Question: I'm trying to fix an item in a ScrollView when it hit the ActionBar.
It stop correctly but when i return to main scroll position, i get a random margin above the layout (Screenshot 3). (The margin in Screenshot 2 is not a bug)

My ObservableScrollView listener
'''
if(t > stackHeight && !animationActionBarstackedBg){
animationActionBarstackedBg = true;
} else if (t < stackHeight && animationActionBarstackedBg){
animationActionBarstackedBg = false;
}
frameImg.setPadding(frameImg.getPaddingLeft(), t/2, frameImg.getPaddingRight(), frameImg.getPaddingBottom());
if(animationActionBarstackedBg){
panelTitleContainer.setPadding(panelTitleContainer.getPaddingLeft(), t-stackHeight, panelTitleContainer.getPaddingRight(), panelTitleContainer.getPaddingBottom());
}
'''
Where t is the ScrollY, stackHeight is the image height, frameImg is a FrameLayout containing an ImageView (to make a Google I/O 2014 like animation) and panelTitleContainer is a layout which contains the brown layout.
There is a way to fix an item in a scroll view?
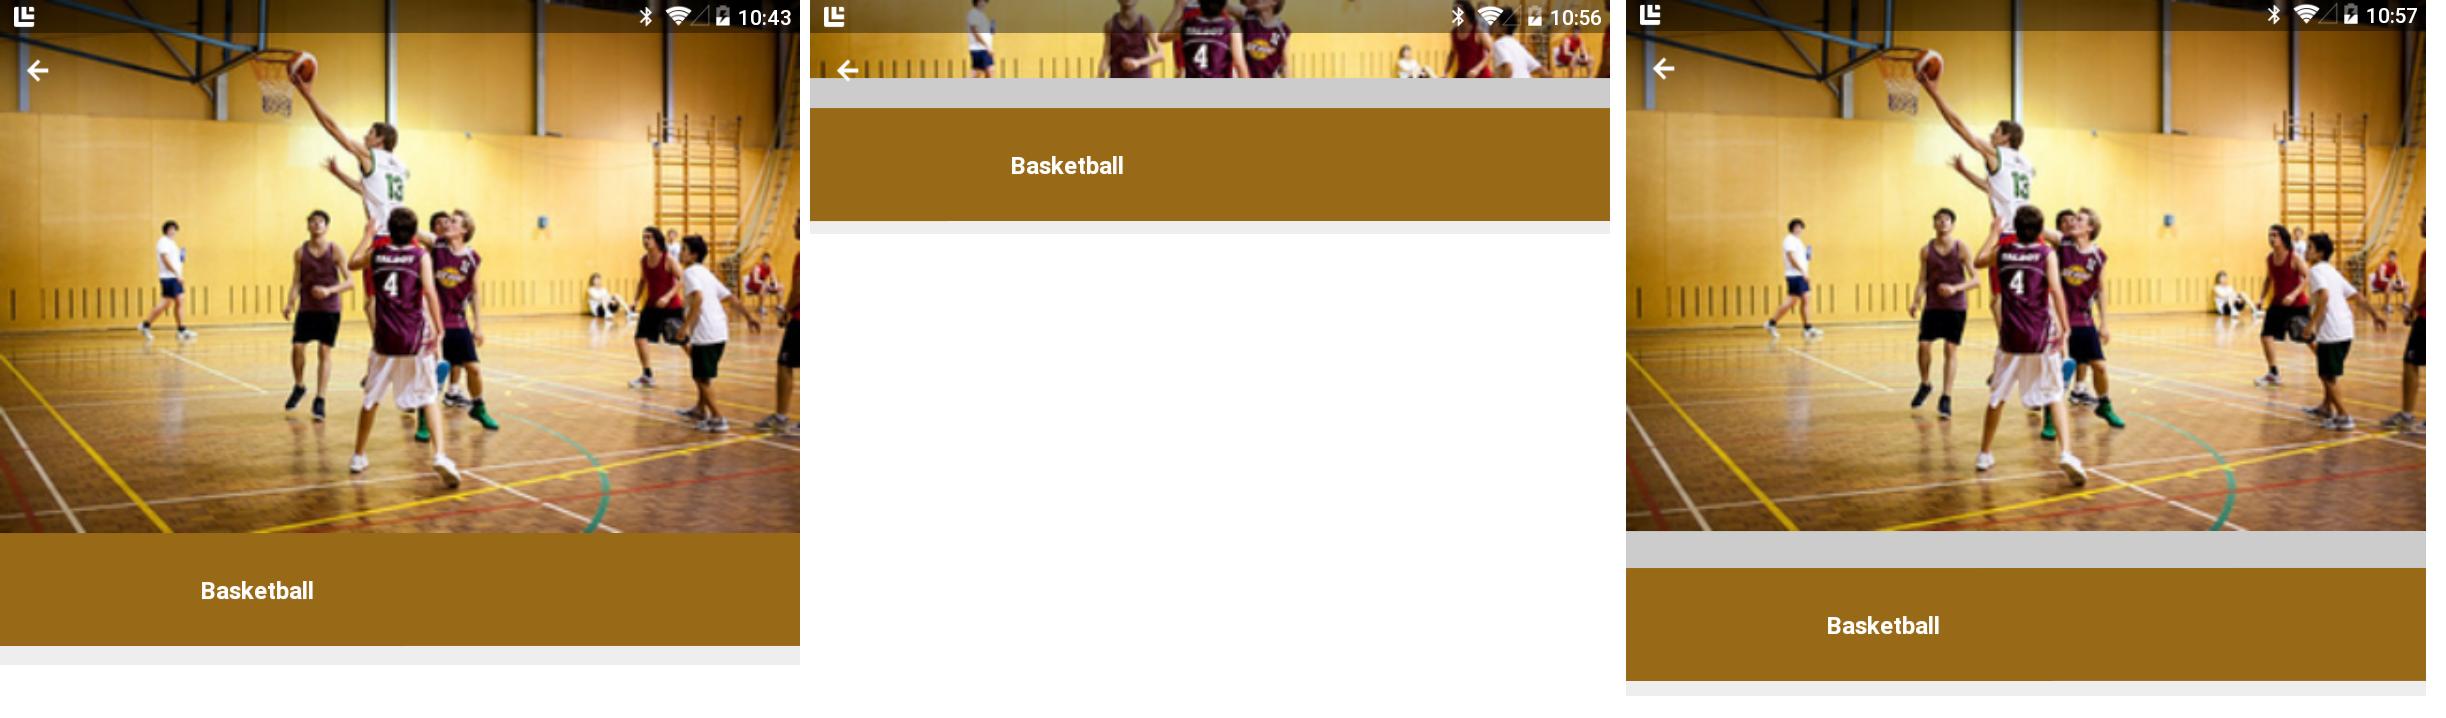
Answer: Solved by using 'setTranslationY()'
'''
if(t > stackHeight && !animationActionBarstackedBg){
animationActionBarstackedBg = true;
} else if (t < stackHeight && animationActionBarstackedBg){
animationActionBarstackedBg = false;
}
frameImg.setTranslationY(svMain.getScrollY() * 0.5f);
if(!animationActionBarstackedBg){
panelTitleContainer.setTranslationY(0);
} else {
panelTitleContainer.setTranslationY(svMain.getScrollY() - stackHeight);
}
'''